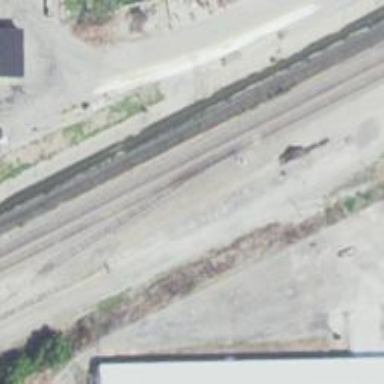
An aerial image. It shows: Railway siding for service.